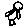
Label: bird